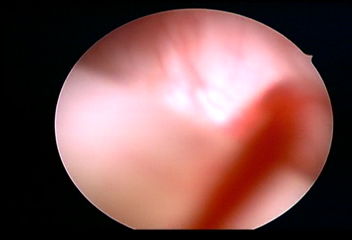
Modality: WLC
Class: Normal mucosa
Bladder cancer association: No